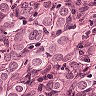
Metastatic tissue present: yes